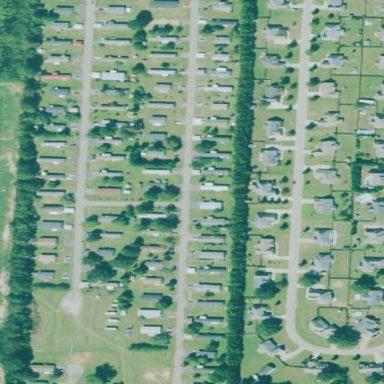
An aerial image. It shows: Residential neighbourhood with mobile homes.